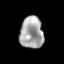
Tissue: prostate
Cell type: T cells
Senescence score: 0.2752
Nuclear area (px): 729
Mean DAPI intensity: 165.942